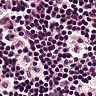
Metastatic tissue present: no